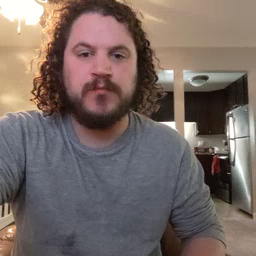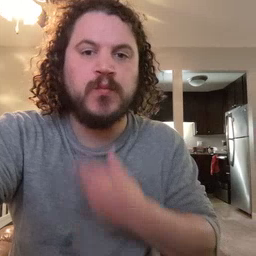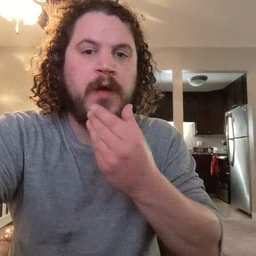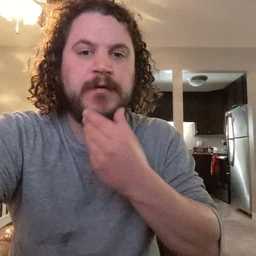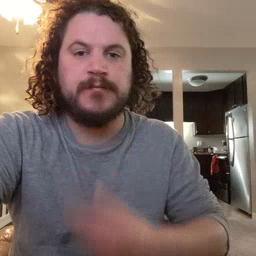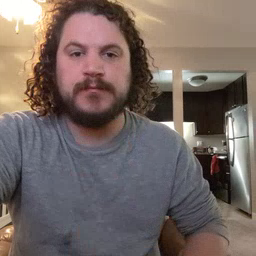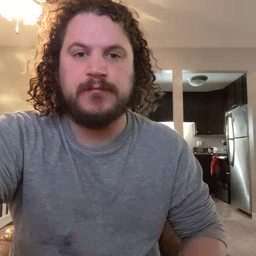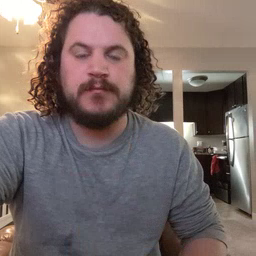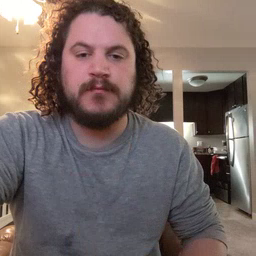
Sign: giraffe